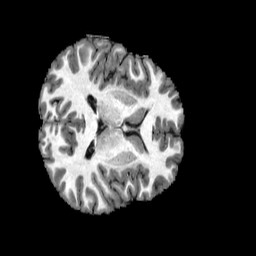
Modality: T1w
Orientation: axial
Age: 30
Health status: healthy
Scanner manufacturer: philips
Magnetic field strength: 3 T
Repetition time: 0.007846 s
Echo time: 0.003595 s